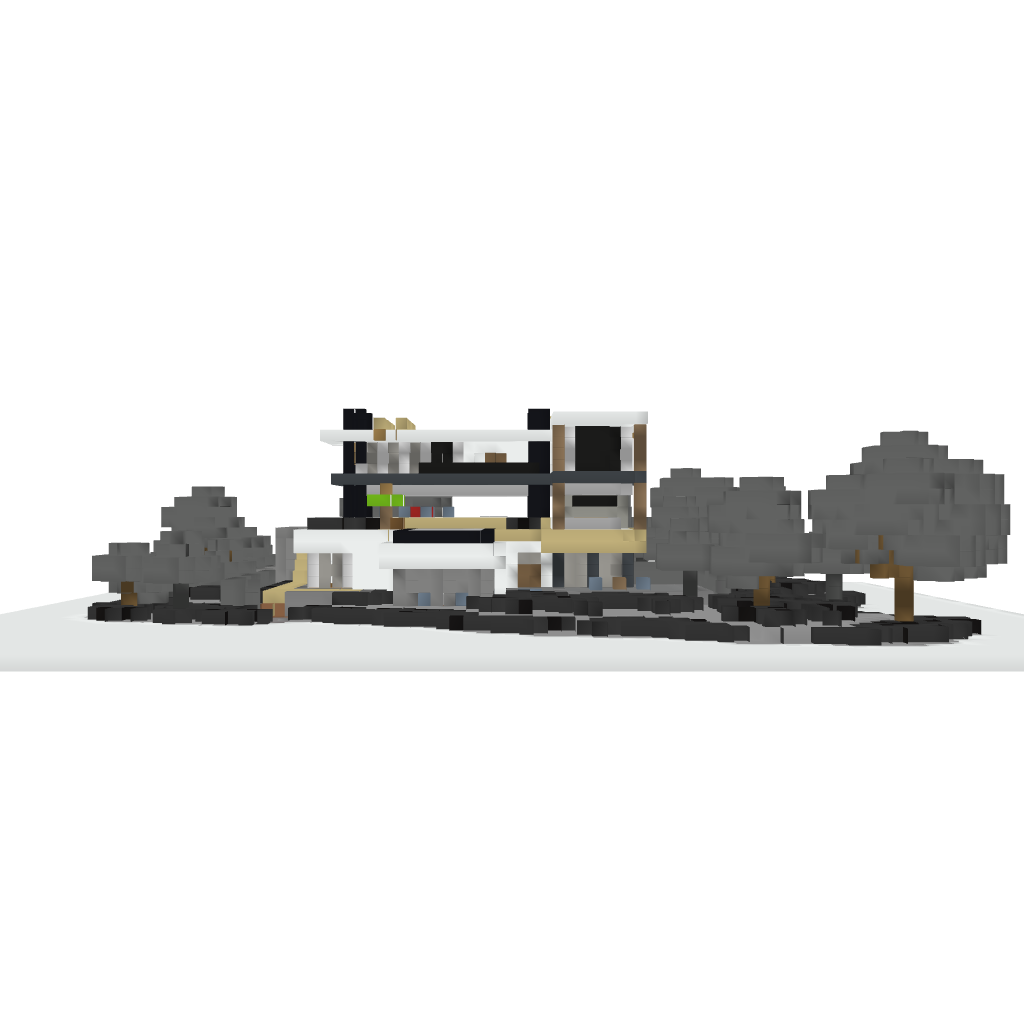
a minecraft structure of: Luxury House #1